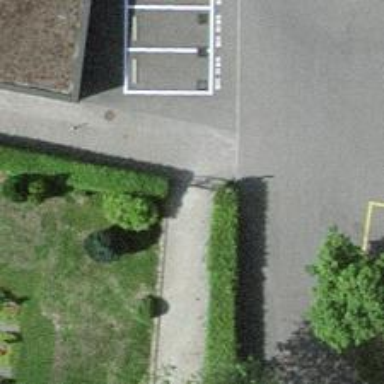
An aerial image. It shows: Gate.